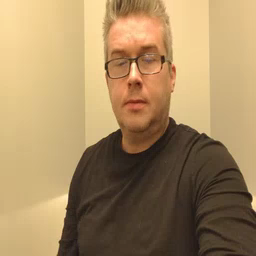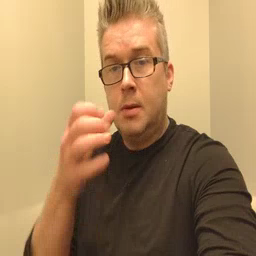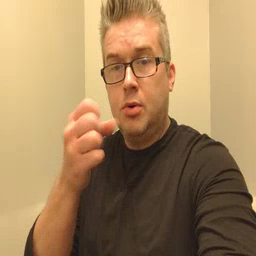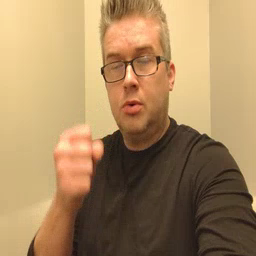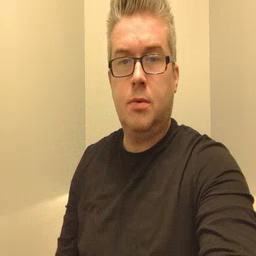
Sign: milk